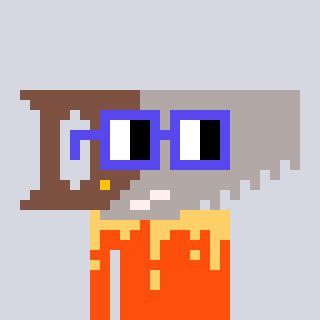
a pixel art character with square blue glasses, a saw-shaped head and a orange-colored body on a cool background